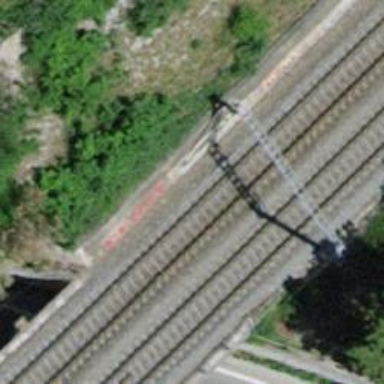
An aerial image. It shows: Bridge with single railway track electrified by contact line.